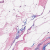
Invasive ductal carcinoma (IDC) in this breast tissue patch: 0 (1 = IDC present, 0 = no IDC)